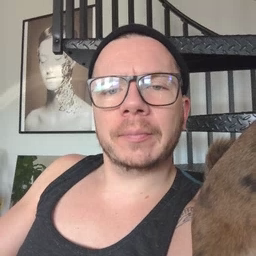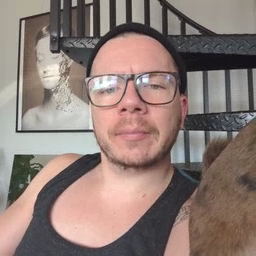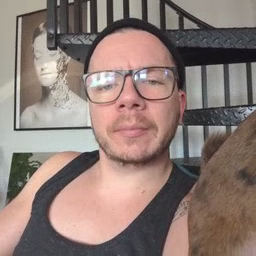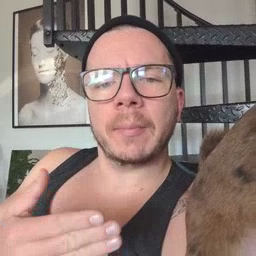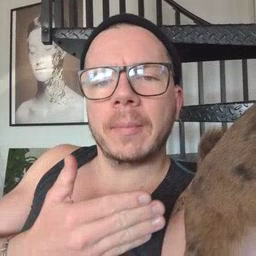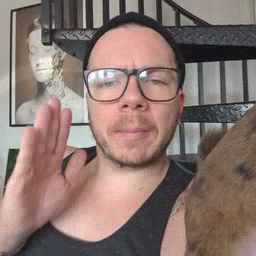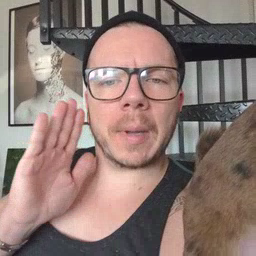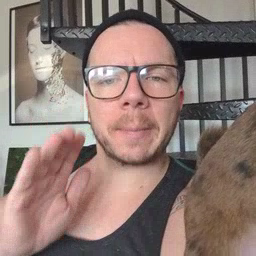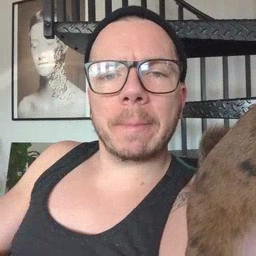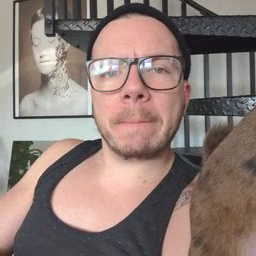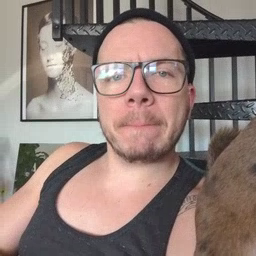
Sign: puppy